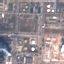
Land use / land cover class: Industrial